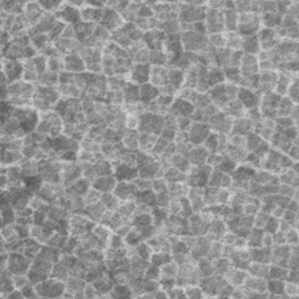
Label: frost